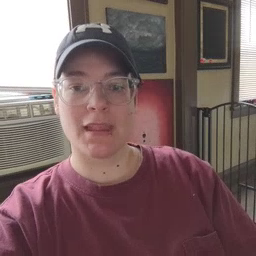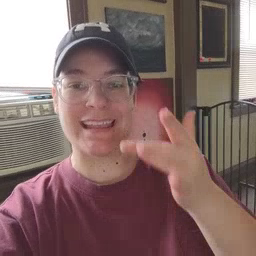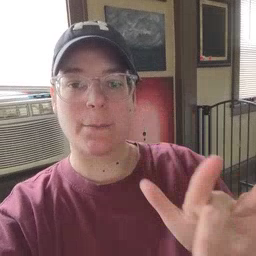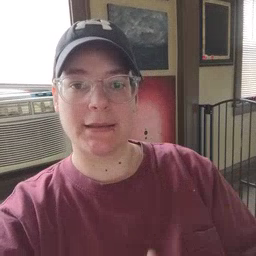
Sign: empty